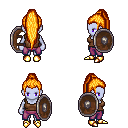
a pixel art fantasy rpg character, female body template, dark elf, purple skin, brown pirate shirt, magenta pants, light blonde extra-long topknot hairstyle, bracelets, gold boots, shield, four views (front, back, left, right), 2x2 character sprite sheet, small pixel art, hard edges, no anti-aliasing